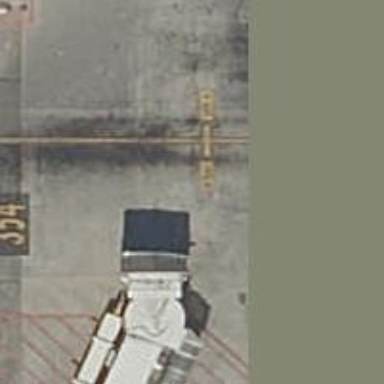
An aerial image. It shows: Airport parking position.